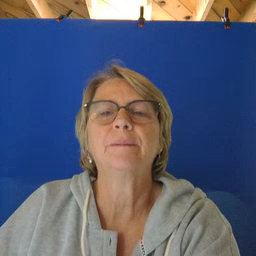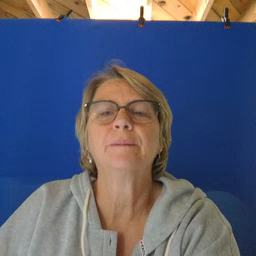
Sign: kitty